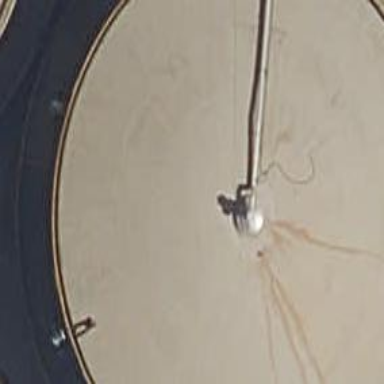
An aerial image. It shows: Storage tank with man-made structure.